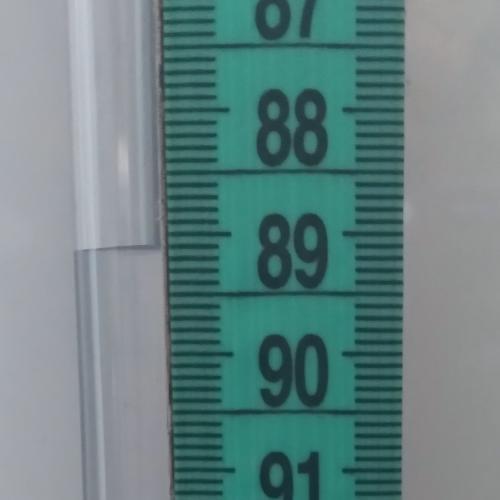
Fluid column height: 89.1 cm